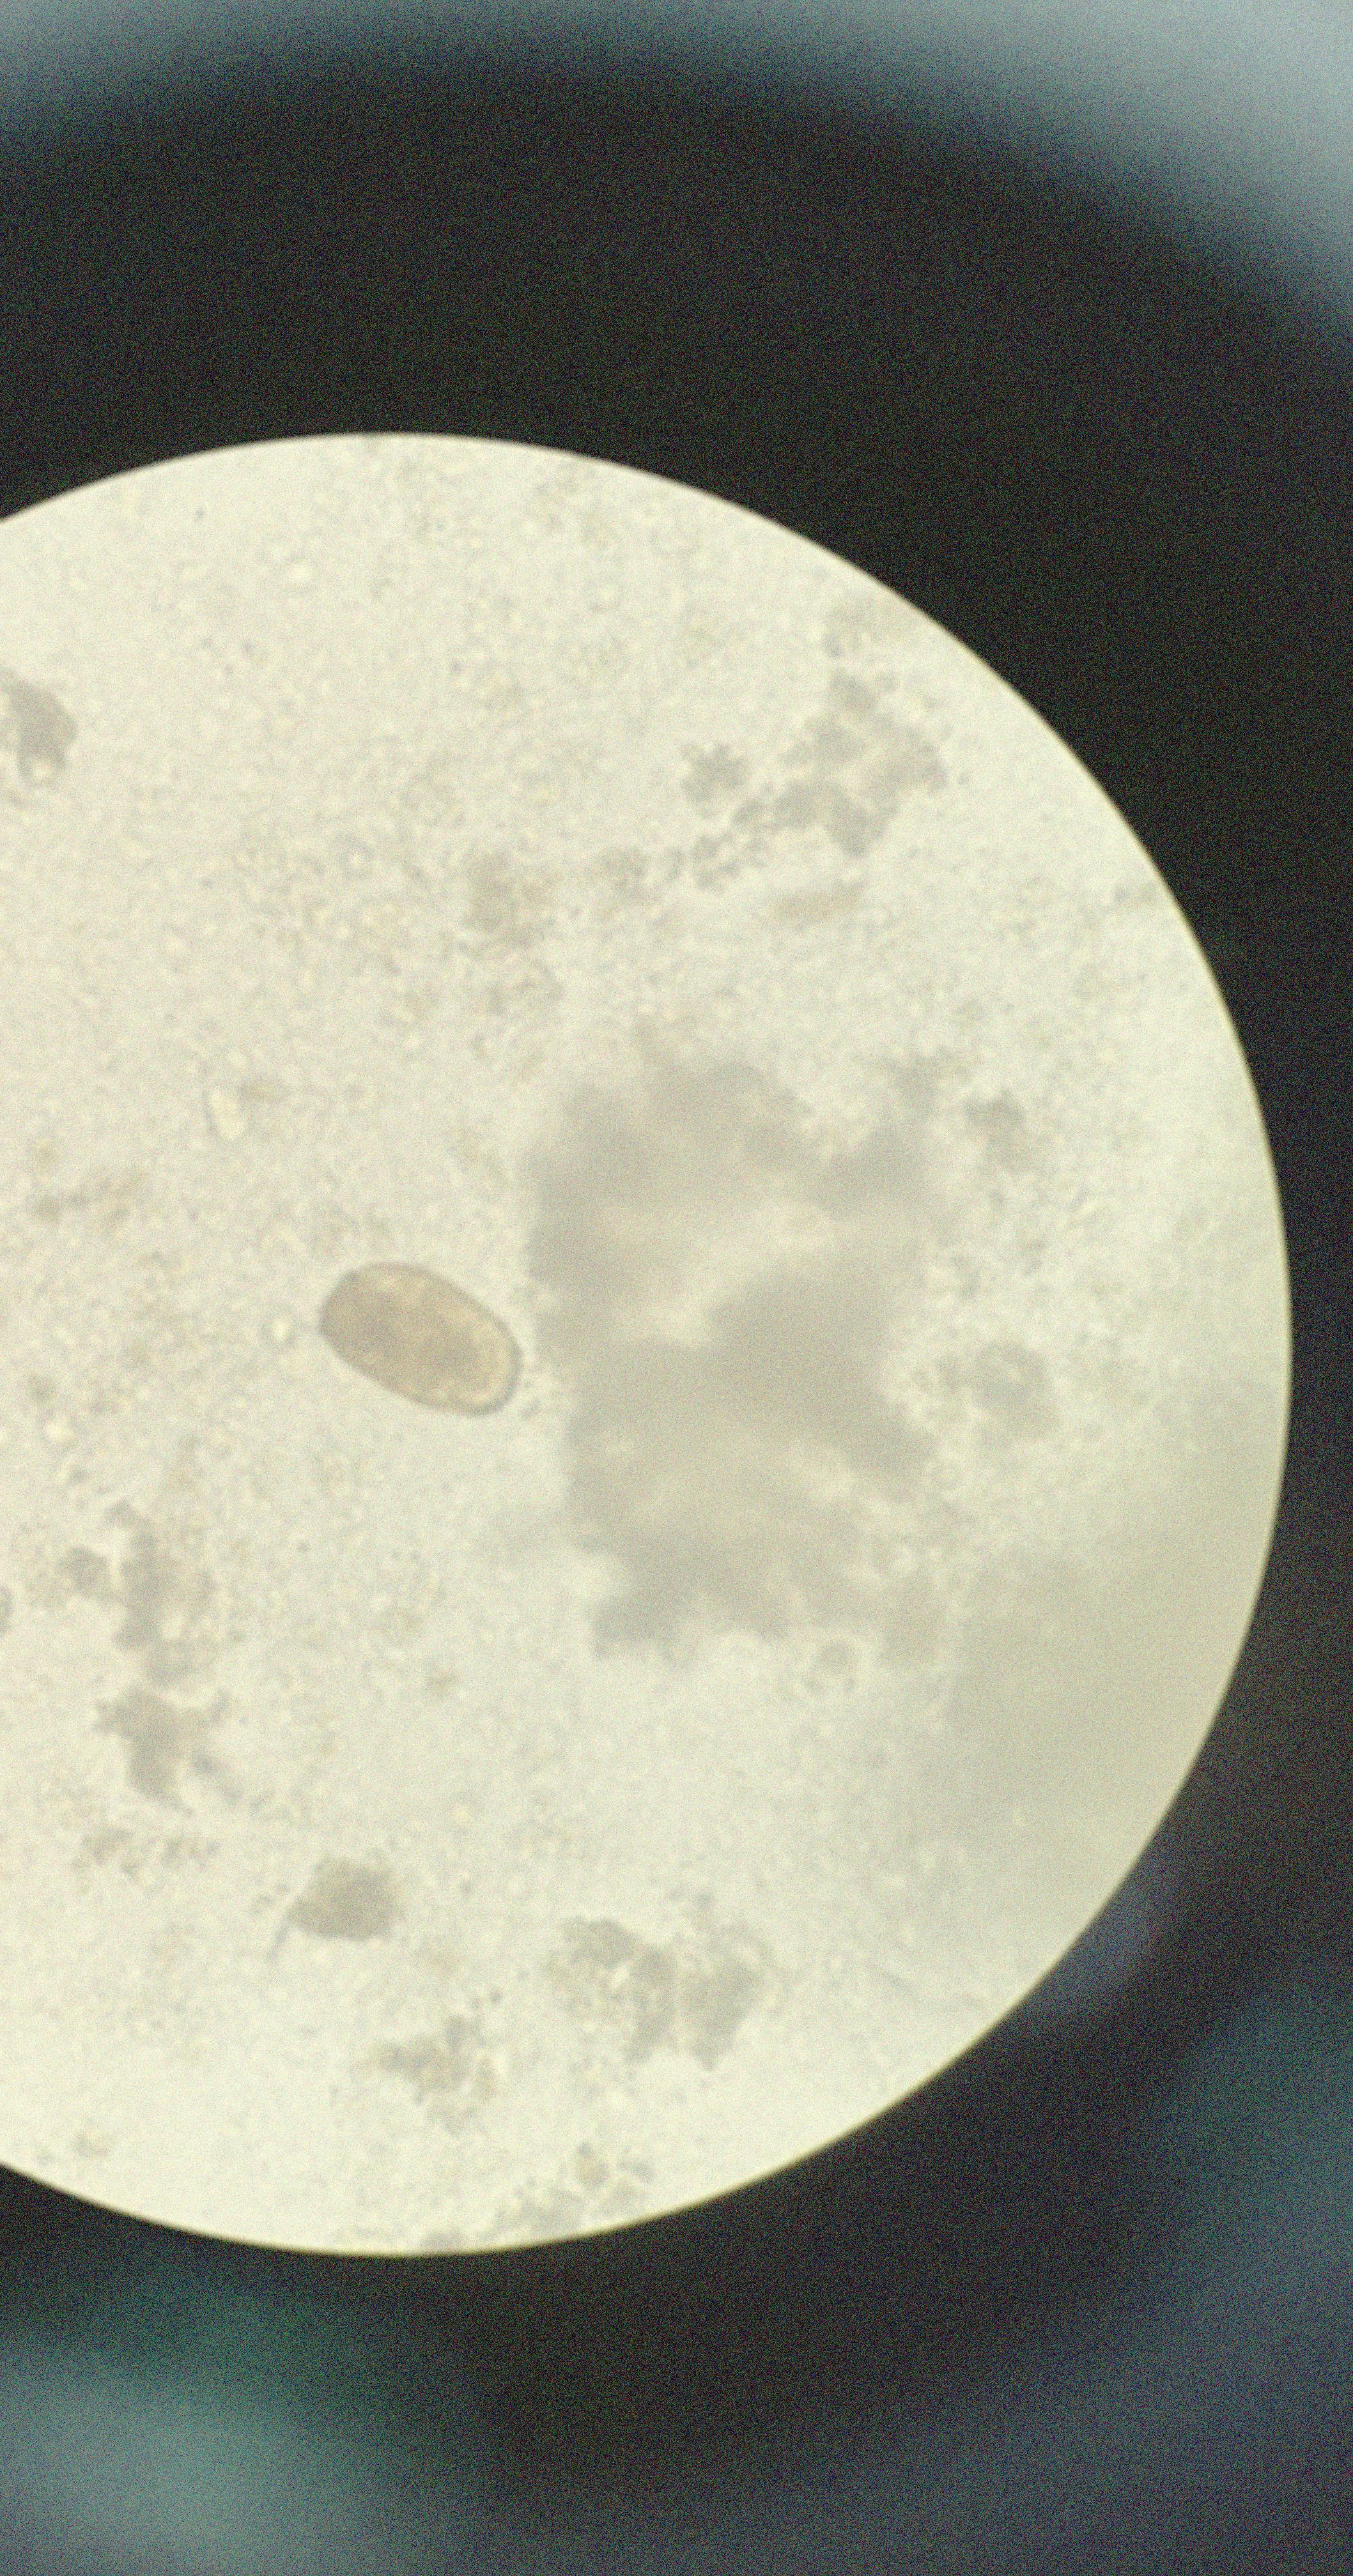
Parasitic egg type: Paragonimus spp